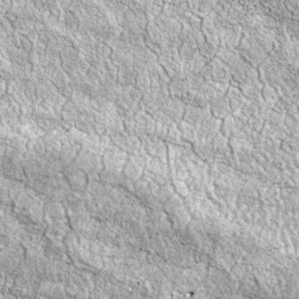
Label: non_frost